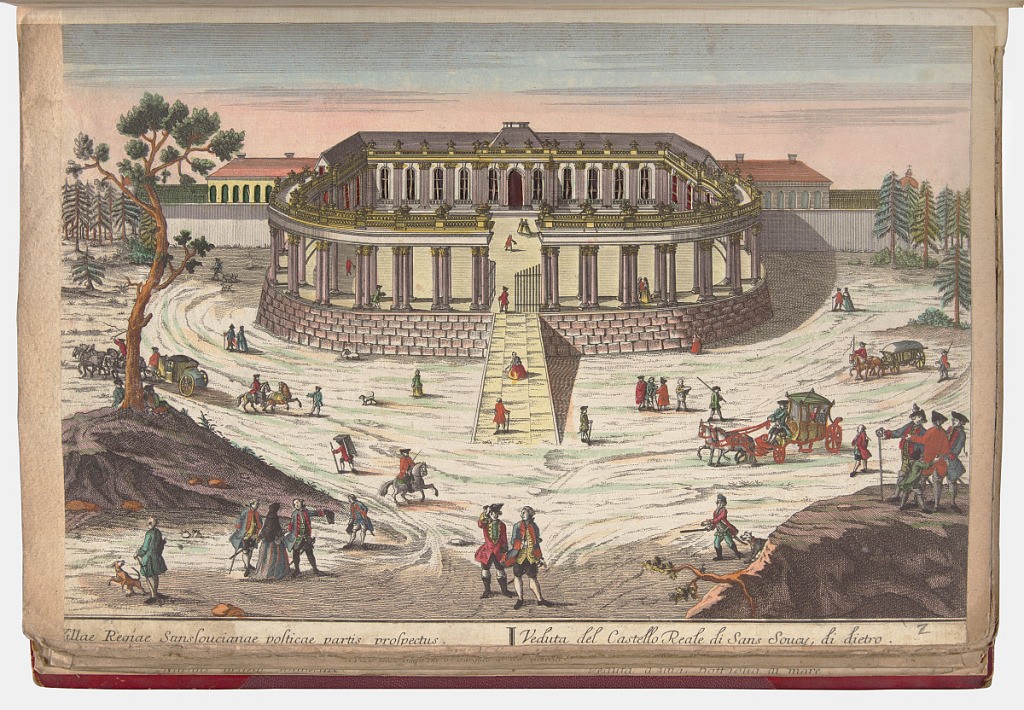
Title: Villae Regiae Sanssouciane posticae partis prospectus (View of the Royal Palace of Sanssouci, from behind)
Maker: Georg Balthasar Probst, German, 1732 - 1801
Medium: Hand-colored etching on paper; verso: fabric adhered with thread
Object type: Bound print
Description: Perspective view of the backside of Sanssouci Palace in Potsdam, Germany.  The palace windows are cut out, with thread and colored fabric visible through the openings. An elevated, colonnaded walkway forms a ring around the back of the palace, with an inclined ramp leading down from an opening at center. A tall, sinuous tree grows from a small hill at left. Pedestrians and horse-drawn carriages roam the flat space in front of the palace, and in the bottom right corner, a trio of men stand on a rock conversing. Above the palace, a strip of pink sky fades into a light blue, which stretches across the upper margin. Printed along bottom margin: Villae Regiae Sanssouciane posticae partis prospectus. / Veduta del Castello Reale di Sans Souci, di dietro.

Verso: Patches of red, green, and blue fabric. Printed label: Veue du Château Royal de Sans Soucy, par derriere. / Prospect der hintern Seite des Königl. Lust=Schloßes Sans Soucy. / Med. Folo. No. 44. / Georg Balthasar Probst, excud. A.V.